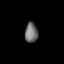
Tissue: lung
Cell type: Epithelial cells
Senescence score: 0.614
Nuclear area (px): 256
Mean DAPI intensity: 109.199